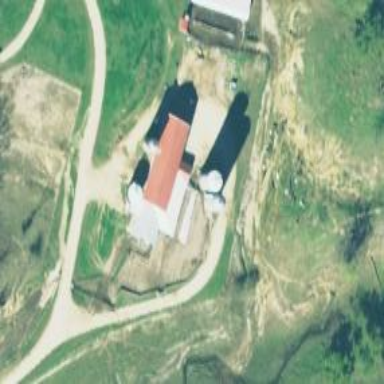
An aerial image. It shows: Silo.